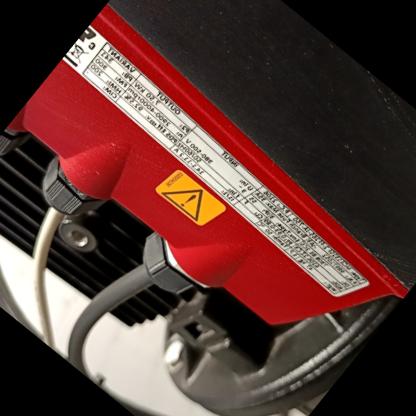
Klasa: tabliczka-znamionowa